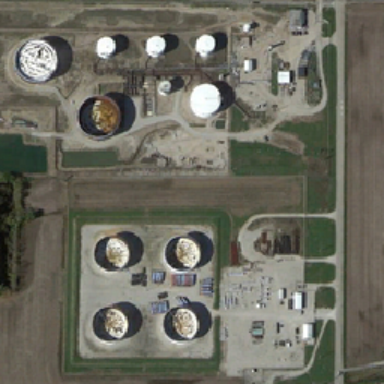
Tanks of different sizes and shapes work effectively in the factory area .